Question: After setting my Google Webmaster account and verified my website, i failed to add my sitemap to it. It was issuing the following error.

1. I removed the robots.txt and still didn't work.
2. I tried to verify my sitemap on http://www.validome.org/google/validate and it got reported as valid.
3. I checked the sitemap and my URL several times for errors and everything seemed to be alright.
'''
<?xml version="1.0" encoding="UTF-8"?>
<urlset
xmlns="http://www.sitemaps.org/schemas/sitemap/0.9"
xmlns:xsi="http://www.w3.org/2001/XMLSchema-instance"
xsi:schemaLocation="http://www.sitemaps.org/schemas/sitemap/0.9
http://www.sitemaps.org/schemas/sitemap/0.9/sitemap.xsd">
<url>
<loc>http://www.myDomain.com/</loc>
<changefreq>daily</changefreq>
<priority>1.00</priority>
</url>
<url>
<loc>http://www.myDomain.com/about/</loc>
<changefreq>daily</changefreq>
<priority>0.90</priority>
</url>
<url>
<loc>http://www.myDomain.com/help.php</loc>
<changefreq>daily</changefreq>
<priority>0.90</priority>
</url>
</urlset>
'''
'''
User-agent: ia_archiver
Disallow: /
User-agent: duggmirror
Disallow: /
User-agent: *
Disallow: /cgi-bin/
Sitemap: http://www.myDomain.com/sitemap.xml
'''
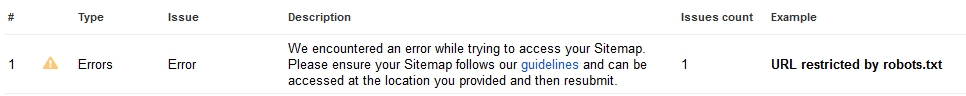
Answer: It turned out the problem was from Google servers. I didn't change anything, just left the whole topic for a week and tried again. Everything seems to be working fine now.
Sometimes due to some major updates or Google busy servers, the acceptance of sitemaps takes more time that the usual rates. For those people who are facing similar problems, just wait for some days and give it another shot before complaining in Google forums and such.